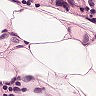
Metastatic tissue present: no